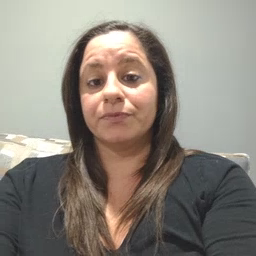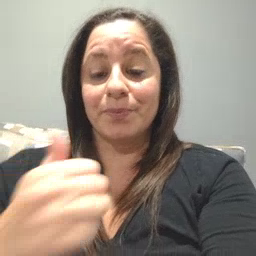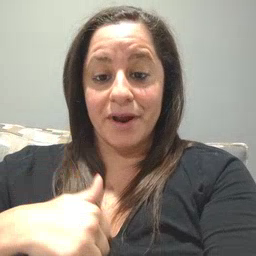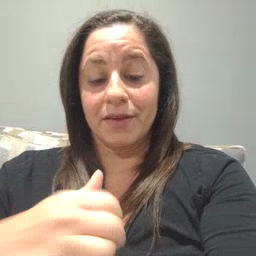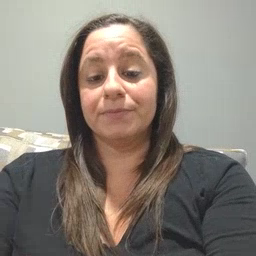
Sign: bath